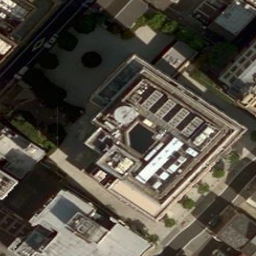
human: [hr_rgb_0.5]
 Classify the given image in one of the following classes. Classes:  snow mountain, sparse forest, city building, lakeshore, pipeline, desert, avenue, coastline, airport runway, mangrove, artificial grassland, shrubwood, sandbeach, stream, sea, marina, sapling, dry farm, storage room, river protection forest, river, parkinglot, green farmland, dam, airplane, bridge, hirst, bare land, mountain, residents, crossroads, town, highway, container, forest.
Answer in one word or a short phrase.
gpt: city building